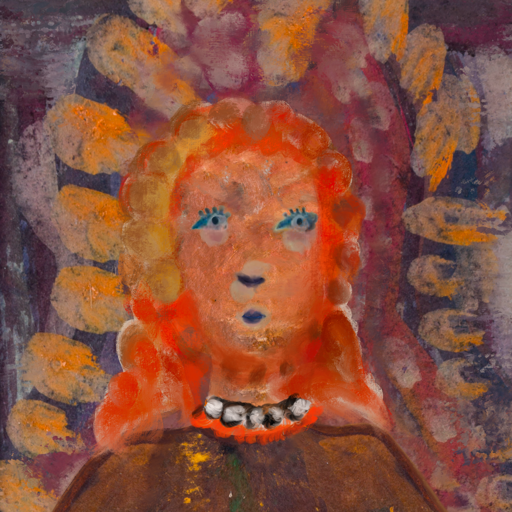
Background: Doll, Head And Neck Front: Boggyland, Face Front: Hill_Girl, Bust: Comrade, Hair Front: Rupkatha, Head Accessory: Blank, Second Necklace: Blank, Necklace: An_Impression, Baby: Blank